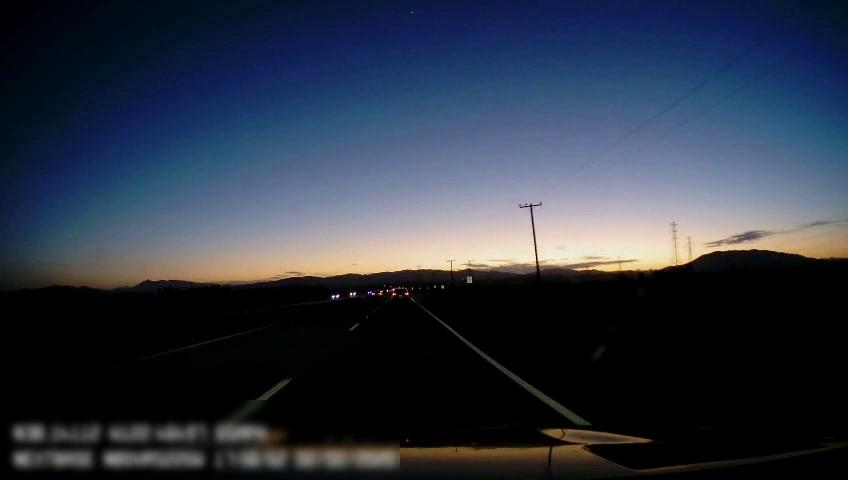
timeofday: Dusk/Dawn/Twilight
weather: Sunny
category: Drivable Space
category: Vehicles | SUV
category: Vehicles | Car
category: Lanes | Alternate Lane
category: Lanes | Current Lane
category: Lanes | Current Lane